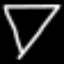
Label: diamond